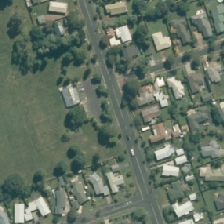
Land cover: urban_parkland